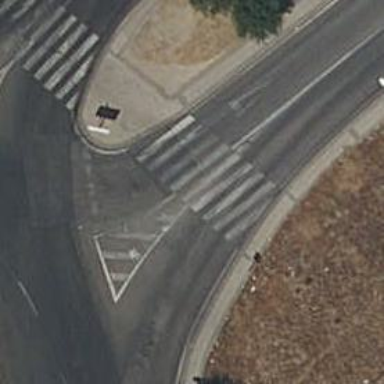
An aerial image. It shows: Road crossing with traffic signals.